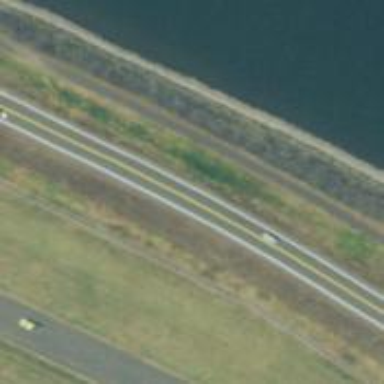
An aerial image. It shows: Asphalt cycleway.